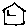
Label: house